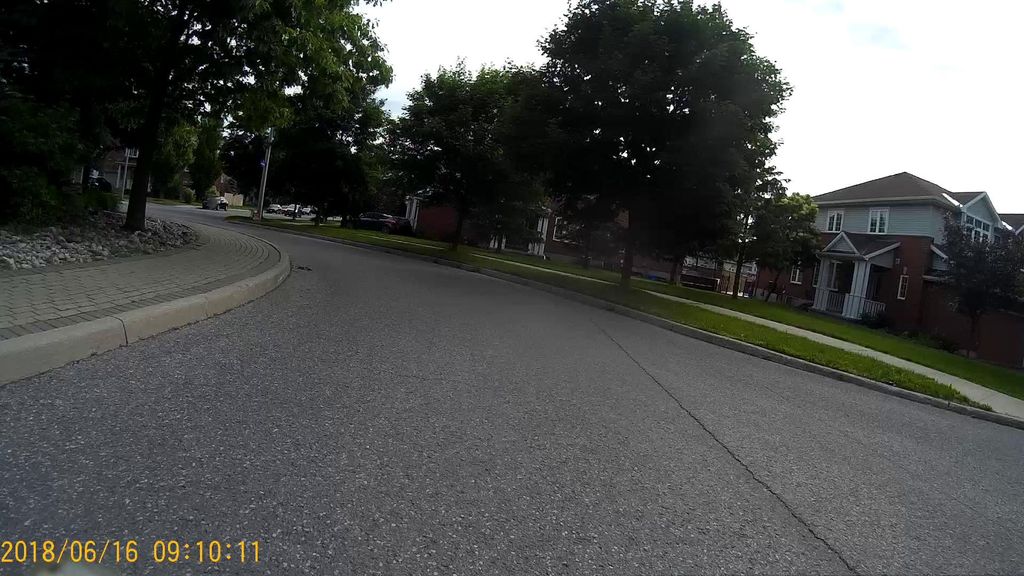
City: ottawa-gatineau